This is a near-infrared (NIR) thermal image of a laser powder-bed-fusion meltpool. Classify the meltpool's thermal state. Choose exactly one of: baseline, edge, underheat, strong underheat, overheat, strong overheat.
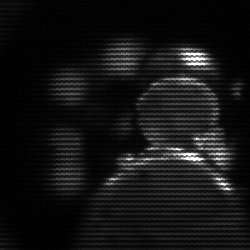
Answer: baseline